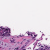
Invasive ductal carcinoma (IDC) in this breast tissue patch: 1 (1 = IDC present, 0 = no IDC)